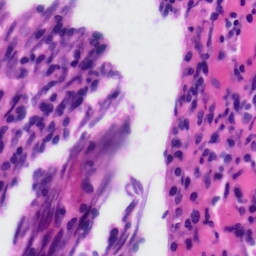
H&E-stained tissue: Tonsil